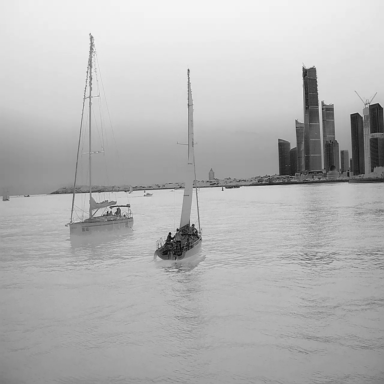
There are four sailboats in the infrared image.